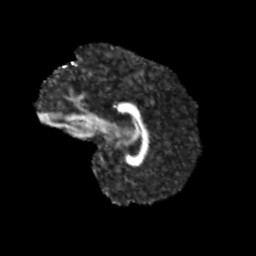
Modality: FA
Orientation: sagittal
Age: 13
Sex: female
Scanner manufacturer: siemens
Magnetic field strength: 3 T
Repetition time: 3.8 s
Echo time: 0.07 s